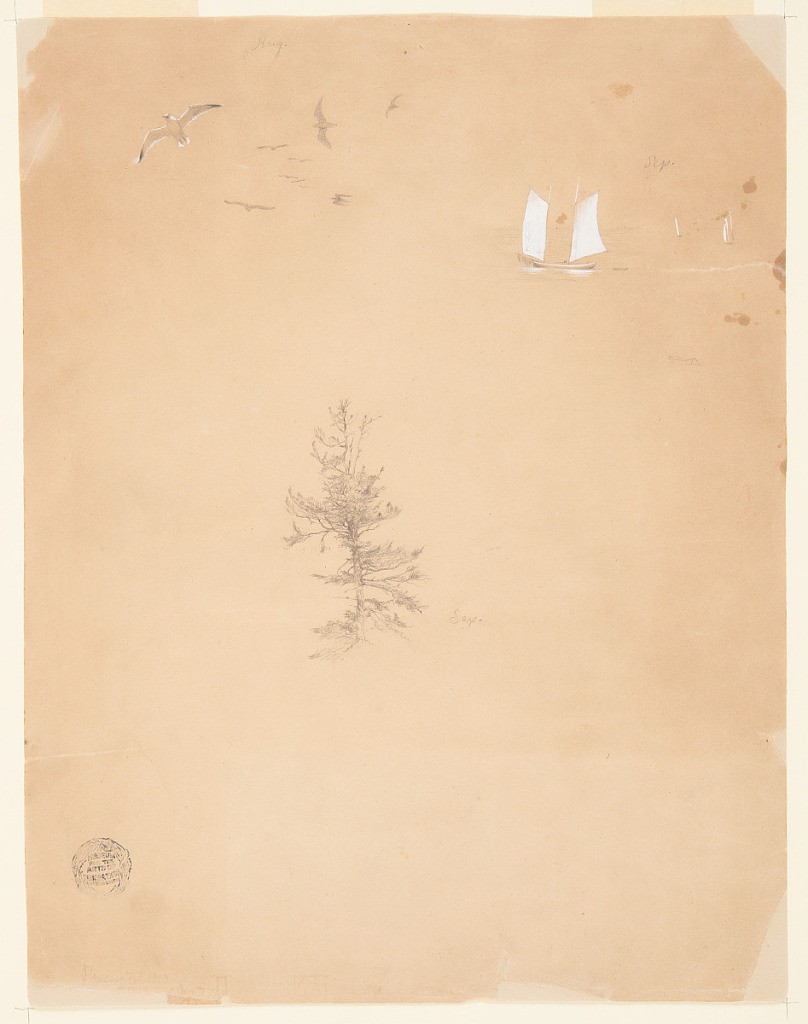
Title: Seagulls, Sailboats, and a Tree, Mount Desert, Maine
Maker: Frederic Edwin Church, American, 1826–1900
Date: August and September 1849
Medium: Graphite and white gouache on tan wove paper
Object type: Drawing
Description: Mixed sketches around Mount Desert Island, Maine, showing views of a lone, weathered evergreen tree at center, sailboats on the water at upper right--one with two masts shown nearby in profile--and, at upper left, a flight of ten seagulls flying in different directions and extending into the distance.